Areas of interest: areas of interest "Resort"
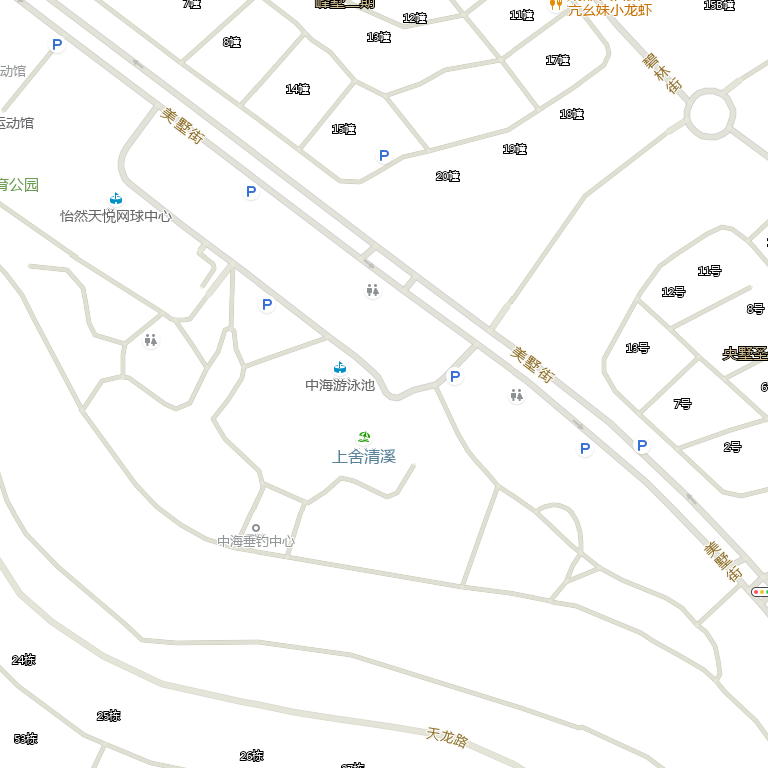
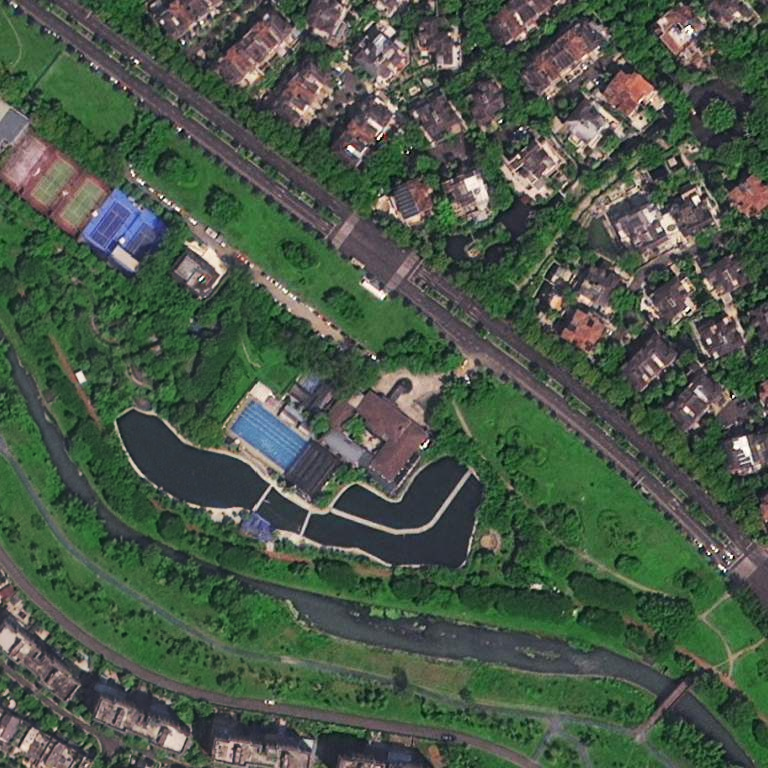